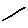
Label: line